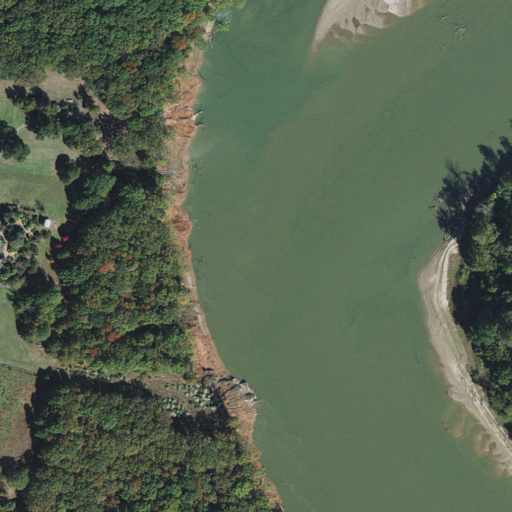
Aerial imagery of cliff(s) in Arkansas named Worshams Bluff containing open water, cultivated crops, mixed forest, deciduous forest, woody wetlands, open development, pasture, low intensity development, and grassland